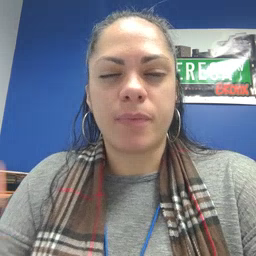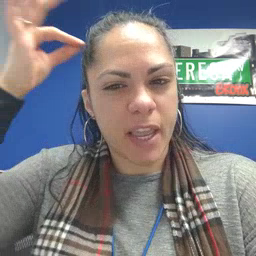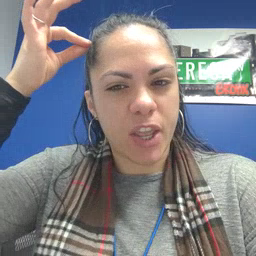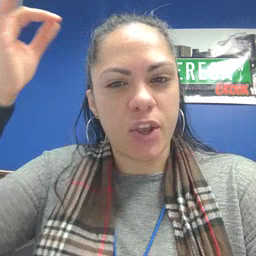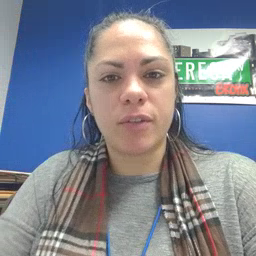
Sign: hair